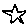
Label: star